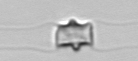
Label: Chaetoceros_didymus